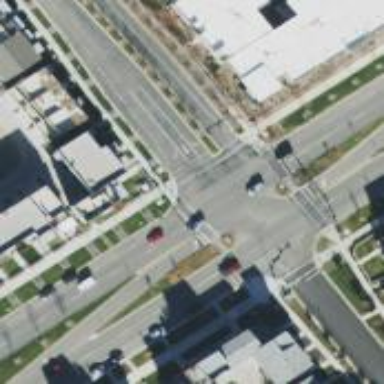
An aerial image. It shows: Footway located on traffic island.